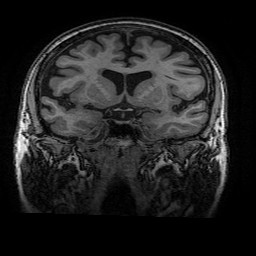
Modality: T1w
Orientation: sagittal
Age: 70
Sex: female
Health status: healthy
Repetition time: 2.53 s
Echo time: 0.0034 s